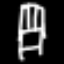
Label: chair